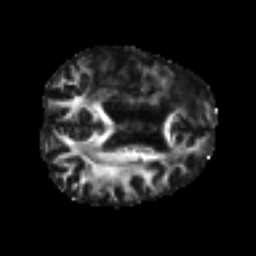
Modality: FA
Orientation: axial
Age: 64
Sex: male
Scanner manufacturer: siemens
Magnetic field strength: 3 T
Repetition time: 4.999 s
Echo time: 0.07946 s